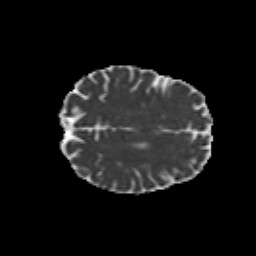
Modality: MD
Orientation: axial
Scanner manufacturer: siemens
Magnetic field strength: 3 T
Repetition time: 6.8 s
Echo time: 0.093 s